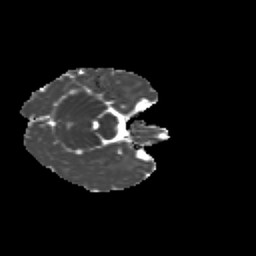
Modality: MD
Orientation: axial
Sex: female
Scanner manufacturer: siemens
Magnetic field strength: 3 T
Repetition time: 5 s
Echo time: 0.071 s